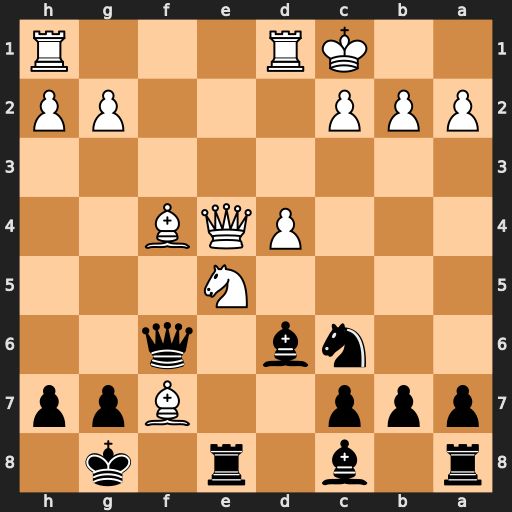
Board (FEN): r1b1r1k1/ppp2Bpp/2nb1q2/4N3/3PQB2/8/PPP3PP/2KR3R
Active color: b
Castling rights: -
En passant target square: -
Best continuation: Qxf7 Nxf7 Rxe4